Question: Working with the Facebook PHP SDK. I was following along to a tutorial and ran into a problem with getting this page to load, this the was error that I got:

Here is the code (App ID and Secret key have been removed). I got the file from the tutorial and filled some in from the file that is available on GitHub.
'''
<?php
require 'src/facebook.php'
$app_id = ""; // has been removed
$secret = ""; // has been removed
$app_url = "http://apps.facebook.com/instahomework/";
// Create our Application instance (replace this with your appId and secret).
$facebook = new Facebook(array(
'appId' => $app_id,
'secret' => $secret,
));
// Get User ID
$user = $facebook->getUser();
// We may or may not have this data based on whether the user is logged in.
//
// If we have a $user id here, it means we know the user is logged into
// Facebook, but we don't know if the access token is valid. An access
// token is invalid if the user logged out of Facebook.
if ($user) {
try {
// Proceed knowing you have a logged in user who's authenticated.
$user_profile = $facebook->api('/me');
} catch (FacebookApiException $e) {
error_log($e);
$user = null;
}
}
// Login or logout url will be needed depending on current user state.
if ($user) {
$logoutUrl = $facebook->getLogoutUrl();
} else {
$loginUrl = $facebook->getLoginUrl();
// This call will always work since we are fetching public data.
$naitik = $facebook->api('/naitik');
?>
<!doctype html>
<html xmlns:fb="http://www.facebook.com/2008/fbml">
<head>
<title>php-sdk example 1 - user login and authorisation</title>
<style>
body { font-family: Helvetica, Verdana, Arial, sans-serif; }
a { text-decoration:none; }
a:hover { text-decoration:underline; }
</style>
</head>
<body>
<pre>
<?php print_r($_REQUEST); ?>
</pre>
<?php if ($user) { ?>
<h2>Welcome</h2>
<img src="https://graph.facebook.com/<?php echo $user; ?>/picture"><br/>
<a href="<?php echo $link; ?>"><?php echo $name; ?></a><br/>
<br/>
Gender : <?php echo $gender; ?><br/>
Locale : <?php echo $locale; ?><br/>
Username : <?php echo $username; ?><br/>
<?php } else { ?>
<strong><em>You have not granted this App permission to access your data. Redirecting to permissions request...</em></strong>
<?php } ?>
</body>
</html>
'''
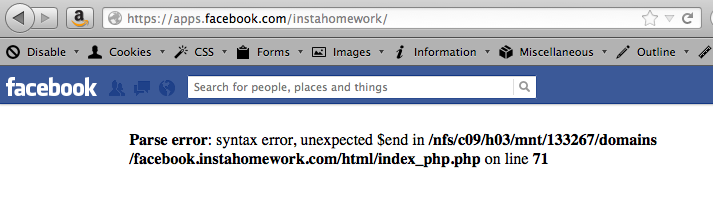
Answer: '''
if ($user) {
$logoutUrl = $facebook->getLogoutUrl();
} else {
$loginUrl = $facebook->getLoginUrl();
}
'''
one parenthesis is missing, I will suggest you to use eclipse IDE, for such errors, it will automatically show you errors of these type when writing code